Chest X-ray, AP view. Patient: 58 years old, sex M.
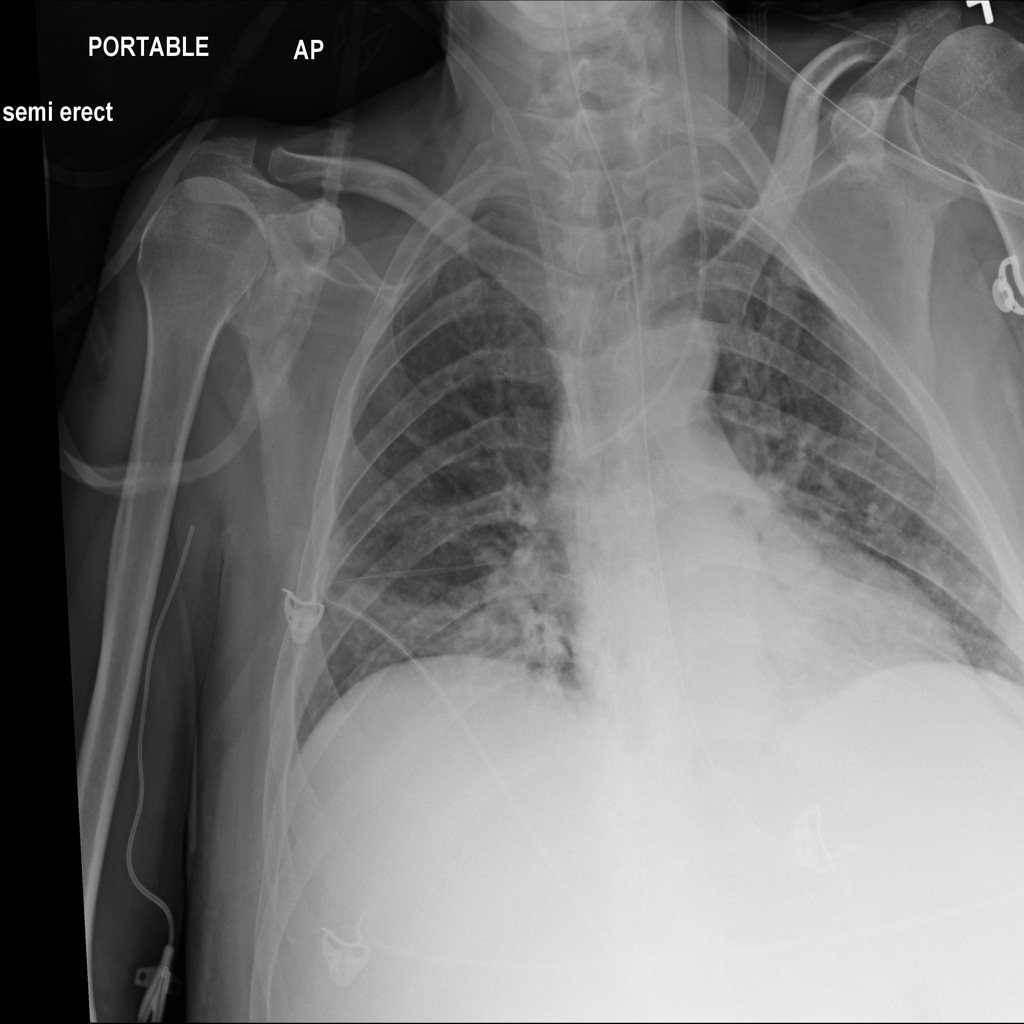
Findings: Atelectasis, Nodule, Pneumothorax